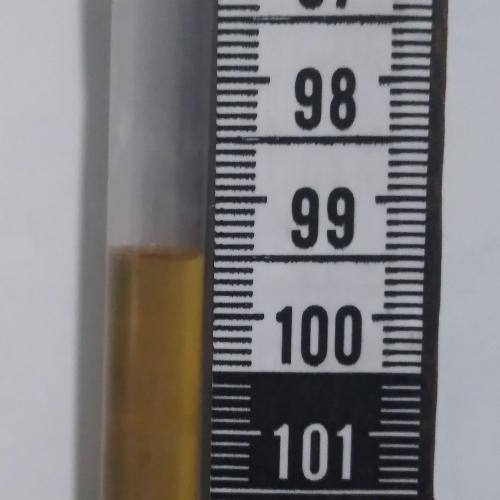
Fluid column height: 99.5 cm